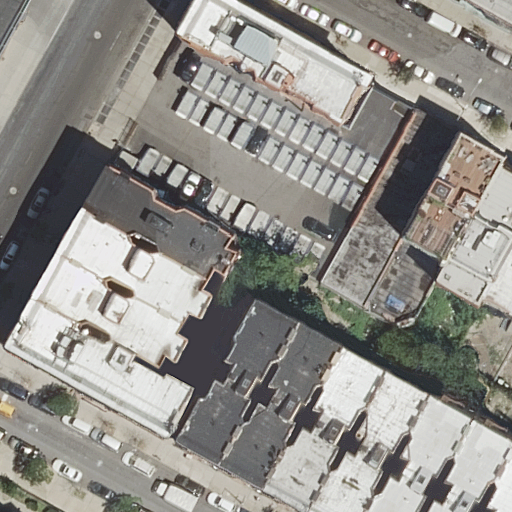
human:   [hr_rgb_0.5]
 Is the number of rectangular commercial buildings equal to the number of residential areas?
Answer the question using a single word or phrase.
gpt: no

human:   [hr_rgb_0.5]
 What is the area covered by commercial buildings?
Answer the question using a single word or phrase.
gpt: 0m2

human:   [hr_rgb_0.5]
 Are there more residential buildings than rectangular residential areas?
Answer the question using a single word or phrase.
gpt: yes

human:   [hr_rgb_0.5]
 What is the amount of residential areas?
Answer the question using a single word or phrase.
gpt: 1

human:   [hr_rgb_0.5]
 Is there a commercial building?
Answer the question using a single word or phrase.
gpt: no

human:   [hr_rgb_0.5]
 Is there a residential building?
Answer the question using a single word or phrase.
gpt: yes

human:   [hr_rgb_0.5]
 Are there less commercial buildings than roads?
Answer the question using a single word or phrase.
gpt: yes

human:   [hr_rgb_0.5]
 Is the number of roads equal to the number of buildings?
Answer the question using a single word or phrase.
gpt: no

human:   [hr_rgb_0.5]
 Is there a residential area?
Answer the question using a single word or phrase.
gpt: yes

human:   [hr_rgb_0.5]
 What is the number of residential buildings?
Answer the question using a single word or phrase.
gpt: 17

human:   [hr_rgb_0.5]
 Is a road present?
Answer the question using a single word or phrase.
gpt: yes

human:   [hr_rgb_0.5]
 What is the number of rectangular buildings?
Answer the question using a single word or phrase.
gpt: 6

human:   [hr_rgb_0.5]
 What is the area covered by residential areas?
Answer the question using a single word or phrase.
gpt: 24m2

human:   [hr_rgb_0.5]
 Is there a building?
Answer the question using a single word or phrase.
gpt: yes

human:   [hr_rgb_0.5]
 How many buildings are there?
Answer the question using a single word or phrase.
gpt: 18

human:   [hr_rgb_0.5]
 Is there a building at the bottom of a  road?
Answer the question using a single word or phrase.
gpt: yes

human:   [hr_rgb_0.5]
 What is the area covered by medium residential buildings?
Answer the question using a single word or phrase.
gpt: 4303m2

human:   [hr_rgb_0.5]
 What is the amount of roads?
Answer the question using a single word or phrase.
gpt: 6

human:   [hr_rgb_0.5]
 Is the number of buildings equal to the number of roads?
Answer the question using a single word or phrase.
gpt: no

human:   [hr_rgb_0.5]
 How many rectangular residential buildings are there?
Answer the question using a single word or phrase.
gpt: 5

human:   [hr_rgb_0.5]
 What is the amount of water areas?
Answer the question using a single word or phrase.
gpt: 0

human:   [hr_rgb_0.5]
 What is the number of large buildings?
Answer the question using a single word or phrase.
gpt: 1

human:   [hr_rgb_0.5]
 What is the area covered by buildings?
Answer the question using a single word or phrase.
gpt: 8243m2

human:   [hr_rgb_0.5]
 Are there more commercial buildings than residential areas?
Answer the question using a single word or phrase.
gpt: no

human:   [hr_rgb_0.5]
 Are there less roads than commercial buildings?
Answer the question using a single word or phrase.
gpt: no

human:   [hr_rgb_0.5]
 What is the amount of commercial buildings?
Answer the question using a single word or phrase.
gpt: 0

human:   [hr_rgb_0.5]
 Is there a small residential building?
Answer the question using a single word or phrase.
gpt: yes

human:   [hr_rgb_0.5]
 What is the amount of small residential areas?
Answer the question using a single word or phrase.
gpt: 1

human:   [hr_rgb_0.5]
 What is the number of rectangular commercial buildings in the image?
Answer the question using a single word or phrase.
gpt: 0

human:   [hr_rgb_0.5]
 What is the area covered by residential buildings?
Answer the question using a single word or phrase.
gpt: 4374m2

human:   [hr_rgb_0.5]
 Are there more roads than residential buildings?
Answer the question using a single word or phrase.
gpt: no

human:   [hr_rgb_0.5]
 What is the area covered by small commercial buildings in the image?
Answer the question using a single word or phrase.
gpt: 0m2

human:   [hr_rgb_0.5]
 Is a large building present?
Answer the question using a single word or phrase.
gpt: yes

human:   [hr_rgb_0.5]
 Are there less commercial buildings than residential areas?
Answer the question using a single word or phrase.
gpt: yes

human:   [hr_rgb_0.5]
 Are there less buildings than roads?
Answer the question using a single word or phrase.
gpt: no

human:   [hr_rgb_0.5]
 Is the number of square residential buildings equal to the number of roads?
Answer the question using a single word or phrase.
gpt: no

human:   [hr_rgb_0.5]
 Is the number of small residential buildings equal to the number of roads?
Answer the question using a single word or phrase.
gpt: no

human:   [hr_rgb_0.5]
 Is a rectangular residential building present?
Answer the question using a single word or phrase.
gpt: yes

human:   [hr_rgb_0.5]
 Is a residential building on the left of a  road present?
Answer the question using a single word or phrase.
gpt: yes

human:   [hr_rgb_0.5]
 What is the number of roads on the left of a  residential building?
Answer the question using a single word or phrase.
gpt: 6

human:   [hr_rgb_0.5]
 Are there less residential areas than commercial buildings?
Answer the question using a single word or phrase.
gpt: no

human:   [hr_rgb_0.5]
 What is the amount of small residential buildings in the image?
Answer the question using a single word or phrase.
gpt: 2

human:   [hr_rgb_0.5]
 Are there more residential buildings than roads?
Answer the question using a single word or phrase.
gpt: yes

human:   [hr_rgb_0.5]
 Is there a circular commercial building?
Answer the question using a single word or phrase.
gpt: no

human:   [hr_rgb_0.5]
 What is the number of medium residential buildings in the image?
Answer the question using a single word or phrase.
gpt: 15

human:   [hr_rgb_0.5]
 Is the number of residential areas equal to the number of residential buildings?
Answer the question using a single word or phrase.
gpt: no

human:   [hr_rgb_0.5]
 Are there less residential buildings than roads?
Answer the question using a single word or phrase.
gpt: no

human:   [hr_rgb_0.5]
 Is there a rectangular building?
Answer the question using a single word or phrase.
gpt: yes

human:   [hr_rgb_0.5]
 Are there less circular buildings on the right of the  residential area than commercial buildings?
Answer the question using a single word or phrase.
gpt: no

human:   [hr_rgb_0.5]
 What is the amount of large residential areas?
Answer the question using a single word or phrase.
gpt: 0

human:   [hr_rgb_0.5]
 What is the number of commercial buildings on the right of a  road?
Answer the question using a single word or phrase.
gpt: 0

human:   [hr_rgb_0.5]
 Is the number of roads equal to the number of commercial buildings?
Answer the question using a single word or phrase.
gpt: no

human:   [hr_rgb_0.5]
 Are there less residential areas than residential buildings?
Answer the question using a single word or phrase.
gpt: yes

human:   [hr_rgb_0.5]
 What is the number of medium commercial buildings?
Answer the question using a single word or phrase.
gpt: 0

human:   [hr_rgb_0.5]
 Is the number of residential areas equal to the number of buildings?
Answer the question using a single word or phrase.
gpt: no

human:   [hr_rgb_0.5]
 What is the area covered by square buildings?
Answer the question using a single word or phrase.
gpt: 0m2

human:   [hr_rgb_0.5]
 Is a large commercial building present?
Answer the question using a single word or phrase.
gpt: no

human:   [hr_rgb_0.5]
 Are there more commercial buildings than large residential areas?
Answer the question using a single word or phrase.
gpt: no

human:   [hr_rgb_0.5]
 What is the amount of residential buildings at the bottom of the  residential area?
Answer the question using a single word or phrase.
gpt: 16

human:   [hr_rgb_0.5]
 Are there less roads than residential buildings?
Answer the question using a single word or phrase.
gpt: yes

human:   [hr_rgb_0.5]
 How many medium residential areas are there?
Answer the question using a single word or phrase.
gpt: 0

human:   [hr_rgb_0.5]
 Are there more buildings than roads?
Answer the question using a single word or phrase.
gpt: yes

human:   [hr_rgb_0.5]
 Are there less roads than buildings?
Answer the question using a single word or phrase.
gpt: yes

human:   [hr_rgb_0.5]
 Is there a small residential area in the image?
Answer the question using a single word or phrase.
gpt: yes